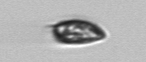
Label: Prorocentrum_triestinum